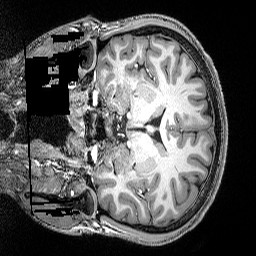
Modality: T1w
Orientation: coronal
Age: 21
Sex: male